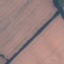
Land use / land cover class: AnnualCrop